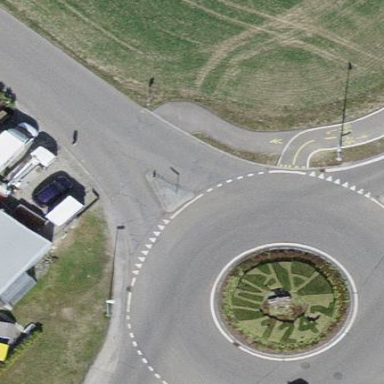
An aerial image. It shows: Tertiary road made of asphalt leading to roundabout junction.